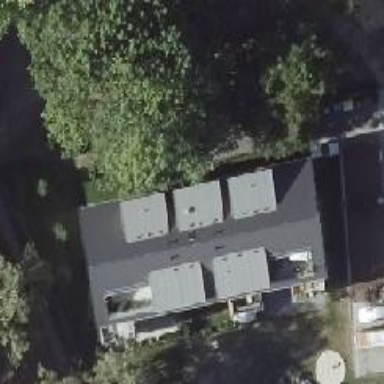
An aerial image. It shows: Gabled roof on building that houses apartments.